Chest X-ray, AP view. Patient: 52 years old, sex M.
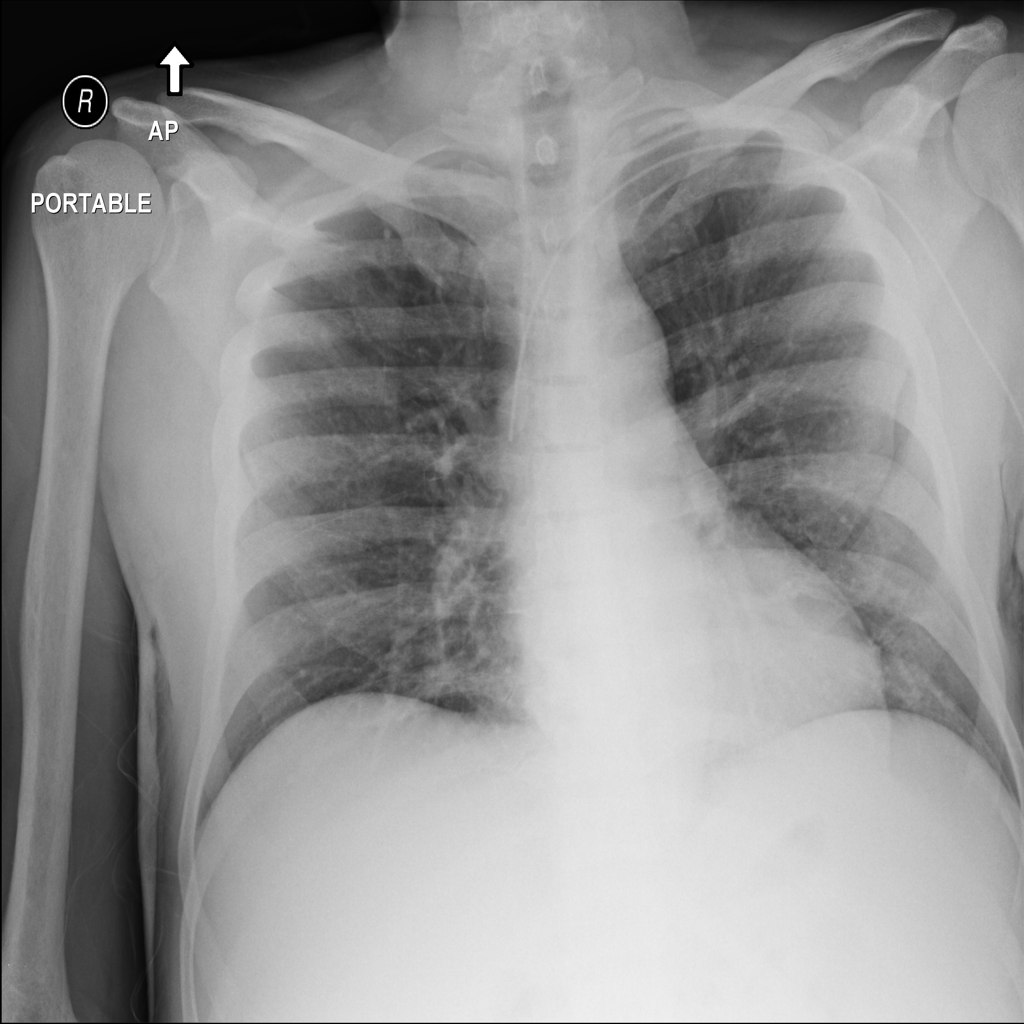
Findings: No Finding